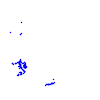
Particle: pion